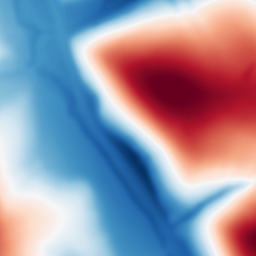
Category: multiscale
Decomposition family: dog
Decomposition parameters: sigma_low: 3
sigma_high: 100
Upsampling method: bspline
Upsampling parameters: scale: 4
Upsampling scale: 4